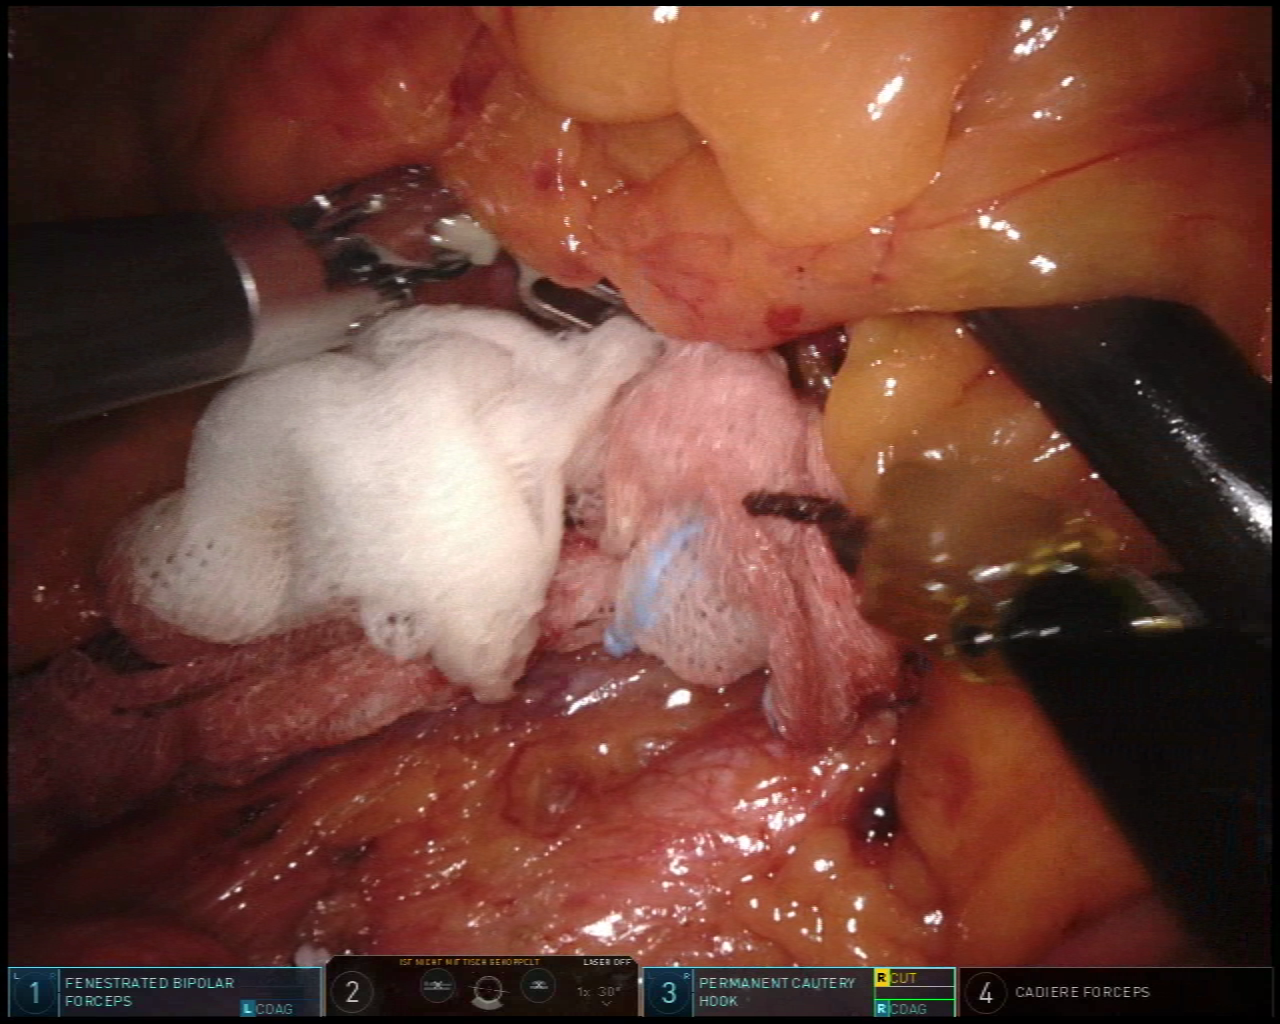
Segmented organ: ureter
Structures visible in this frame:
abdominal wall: no
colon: no
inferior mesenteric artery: no
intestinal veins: no
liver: no
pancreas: no
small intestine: no
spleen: no
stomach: no
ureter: yes
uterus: no
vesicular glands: no